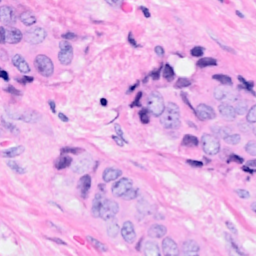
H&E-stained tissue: Breast